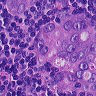
Metastatic tissue present: yes